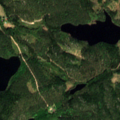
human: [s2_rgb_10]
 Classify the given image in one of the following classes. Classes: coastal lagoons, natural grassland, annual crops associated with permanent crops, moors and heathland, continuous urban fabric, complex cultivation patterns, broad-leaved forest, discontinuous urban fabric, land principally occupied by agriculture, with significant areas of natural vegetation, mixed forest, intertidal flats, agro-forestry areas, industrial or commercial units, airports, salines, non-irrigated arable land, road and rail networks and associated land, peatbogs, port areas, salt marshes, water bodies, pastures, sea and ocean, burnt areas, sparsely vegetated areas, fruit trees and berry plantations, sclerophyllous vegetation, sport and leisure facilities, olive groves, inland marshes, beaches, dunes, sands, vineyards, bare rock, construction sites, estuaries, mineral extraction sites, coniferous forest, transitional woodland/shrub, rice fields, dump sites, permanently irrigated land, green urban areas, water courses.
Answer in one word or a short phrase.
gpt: land principally occupied by agriculture, with significant areas of natural vegetation, coniferous forest, mixed forest